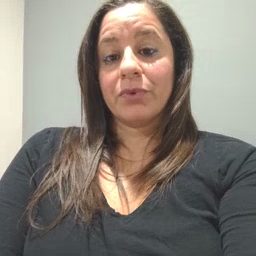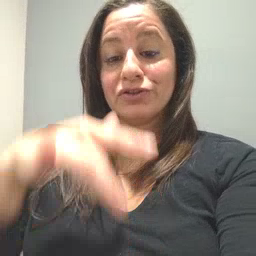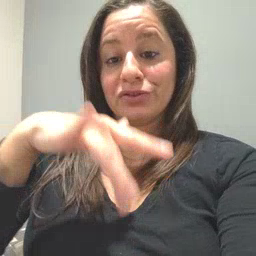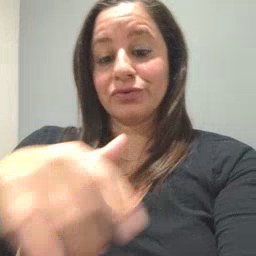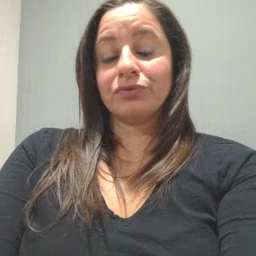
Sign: touch